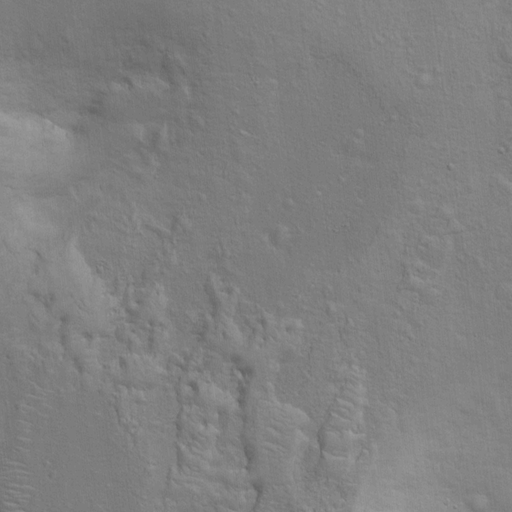
Objects detected: cone, cone